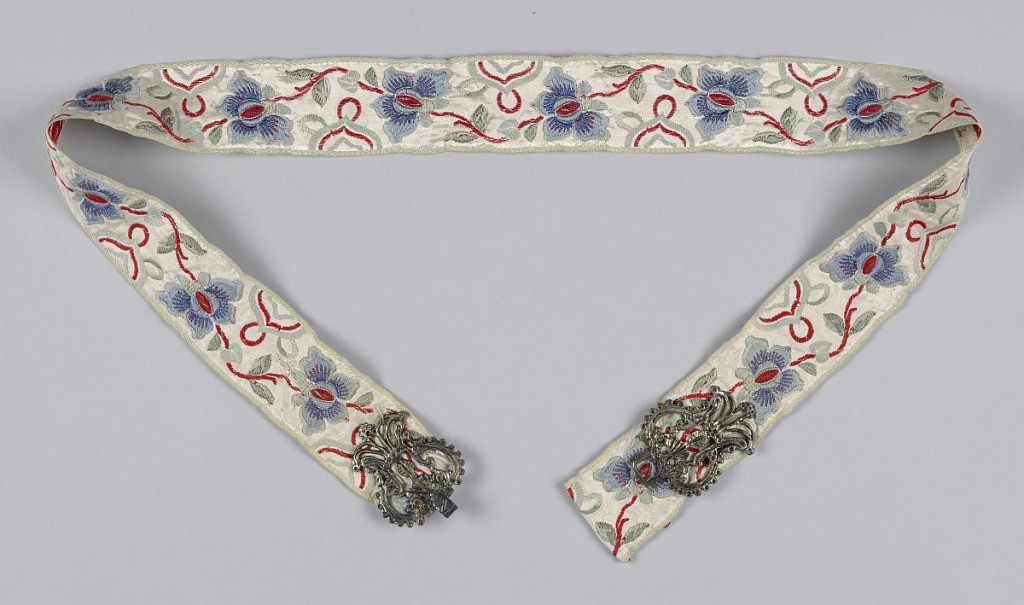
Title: Belt with buckle
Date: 19th century
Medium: silk, wool, silver Technique: compound plain weave with supplementary weft
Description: White ribbon with blue and red floral design. Silver buckle has a design of conventionalized flowers.